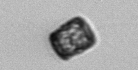
Label: Thalassiosira